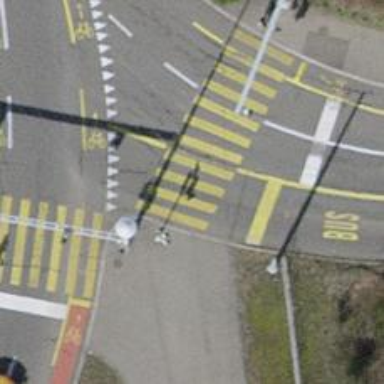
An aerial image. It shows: Zebra crossing with traffic signals.